Question: I want to
- -
However, I'm getting the text labels for the whole data, while they should only be added for the turquoise points.
I tried subsetting the data, but the output is not the desired. Still, the object holds only the wanted data.
Any suggestions?
---
'''
library(ggplot2)
N <- 10
# create 20 = 2*10 data points
test_data <- data.frame(
idx <- c( 1:N, 1:N ),
vals <- c( runif(N, 0, 1),
rep( 0.5, N)),
type <- c( rep("range", N),
rep("const", N))
)
# this subsets to the 10 data points of type "range"
sub_data <- subset( test_data, type == "range")
ggplot( test_data, aes( x = idx, y = vals)) +
geom_point( aes( colour = type)) +
geom_text( data = sub_data, aes( x = idx + 0.1, label = idx ), size = 3.5)
'''

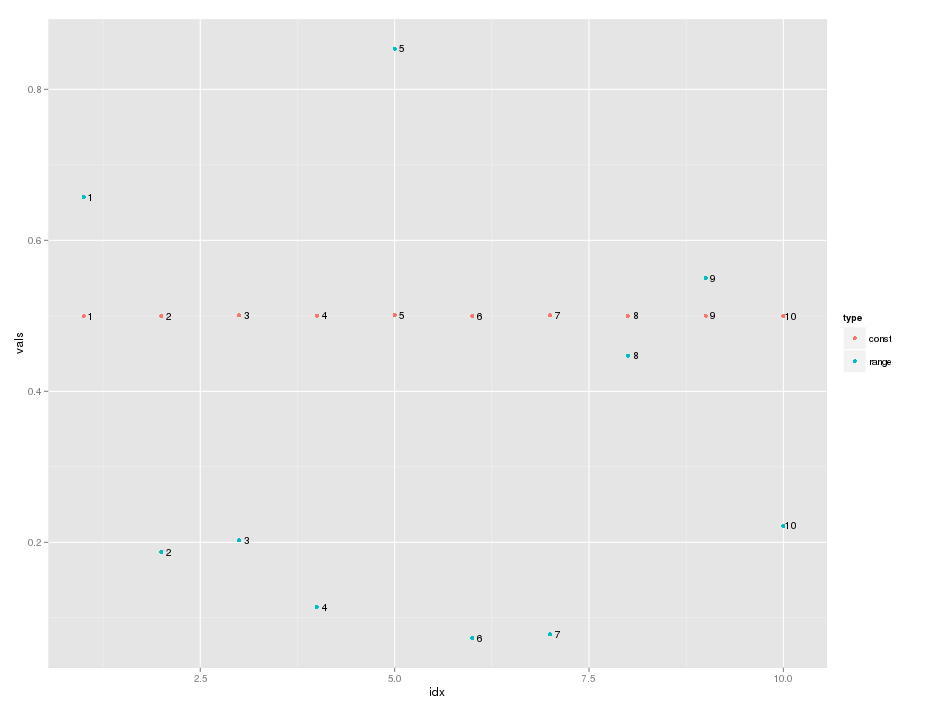
Answer: Change the '<-' to '=' inside your 'data.frame' command, like this:
'''
test_data <- data.frame(
idx = c(1:N, 1:N),
vals = c(runif(N, 0, 1), rep( 0.5, N)),
type = c(rep("range", N), rep("const", N))
)
'''
Then execute your plot code and you should get the desired result.
An alternative to creating a dataframe in a correct way is:
'''
idx <- c(1:N, 1:N),
vals <- c(runif(N, 0, 1), rep( 0.5, N)),
type <- c(rep("range", N), rep("const", N))
test_data <- data.frame(idx, vals, type)
'''
For more background on the difference between the '<-' and the '=' assignment operators, see <URL>